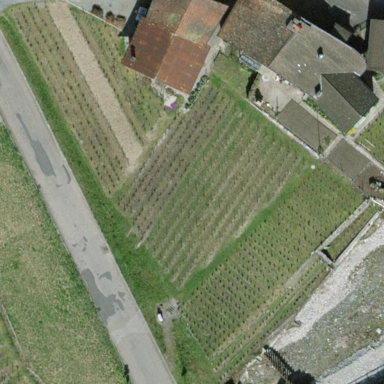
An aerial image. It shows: Vineyard with grape crops.